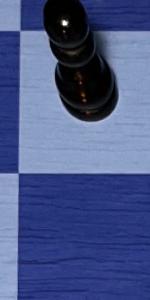
Label: Empty